Question: I'm running the latest version of 'Android Studio'.
In order to use Google App Engine, I've tried to follow <URL>.
My problem is that no module type relative to 'Google Cloud' is visible, as you can see :

Can you help me ? I have no idea and nothing on the web helped me. Thank you in advance.
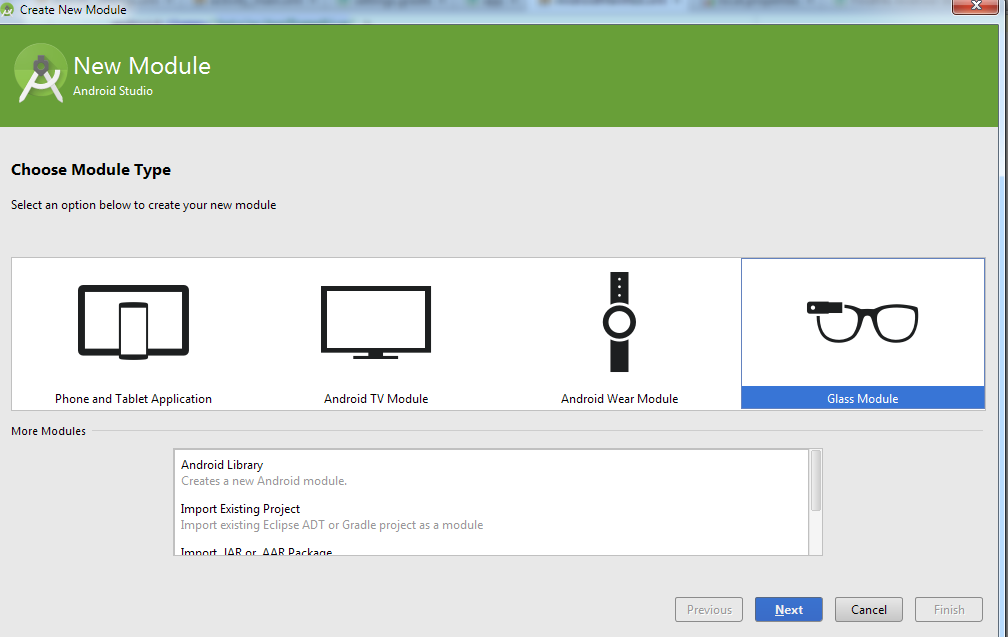
Answer: Faced the same issue today. Turned out that i have disabled Google Cloud Tools For Android Studio plugin to reduce memory. Open Settings under File Menu, then enabling the plugin and re-starting Android Studio resolved the issue.
Hope this helps.